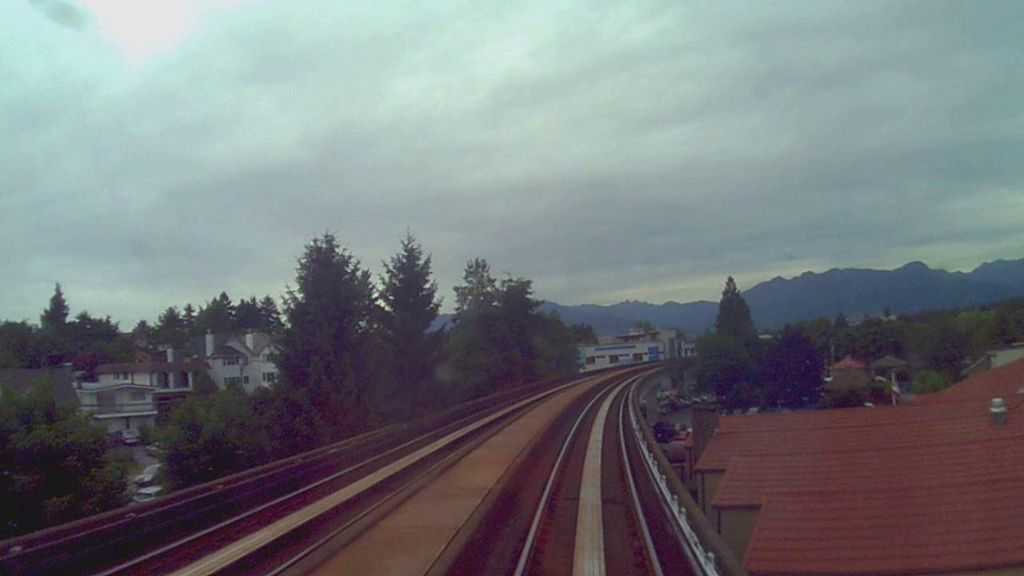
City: vancouver